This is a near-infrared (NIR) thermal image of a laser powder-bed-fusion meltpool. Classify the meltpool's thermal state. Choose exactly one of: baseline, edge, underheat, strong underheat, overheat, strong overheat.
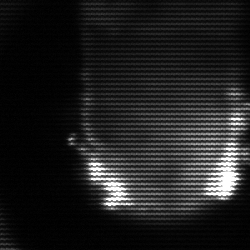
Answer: baseline